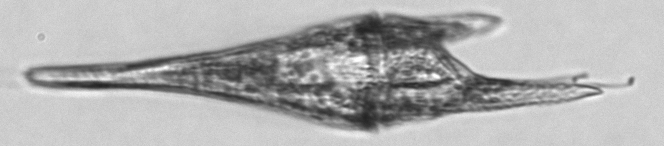
Label: Tripos_furca